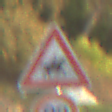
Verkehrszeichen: ReiterLinks
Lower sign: Geschwindigkeit90
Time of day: SunriseSunset
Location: Outdoor (Nature)
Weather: PartlyCloudy
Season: NotSpecified
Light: Natural